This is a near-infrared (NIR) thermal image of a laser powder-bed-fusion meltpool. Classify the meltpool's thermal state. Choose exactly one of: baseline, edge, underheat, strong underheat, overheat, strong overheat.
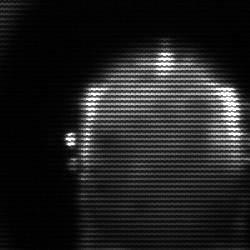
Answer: baseline